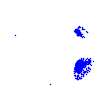
Particle: electron